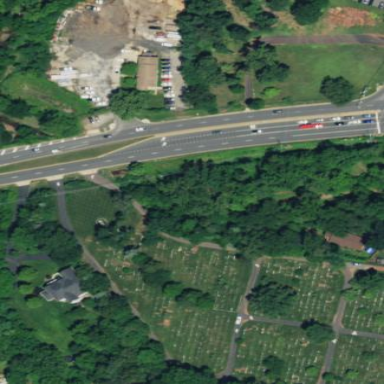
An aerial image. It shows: Grave yard.